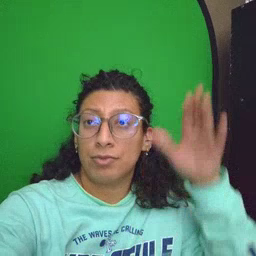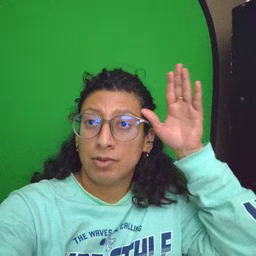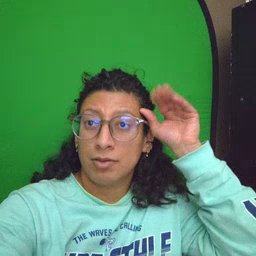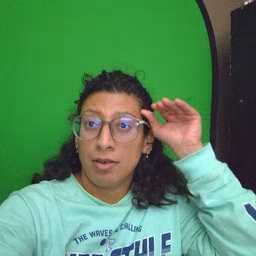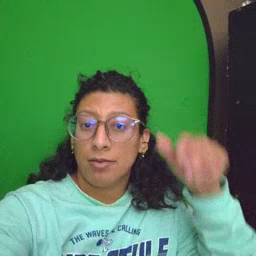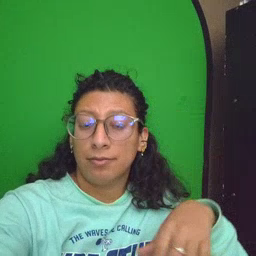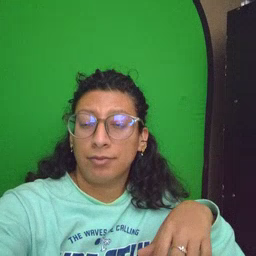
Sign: donkey